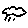
Label: cloud